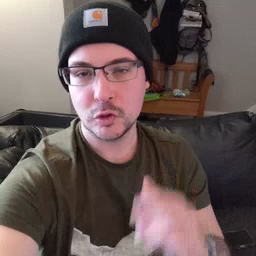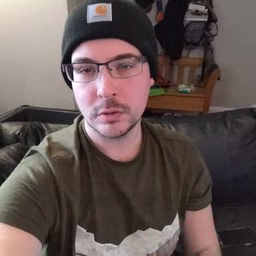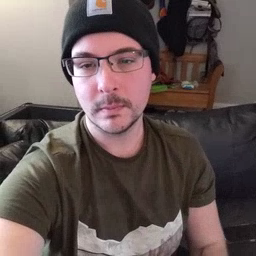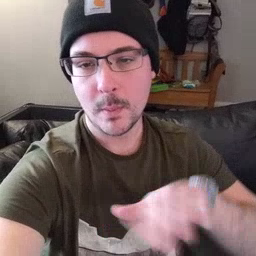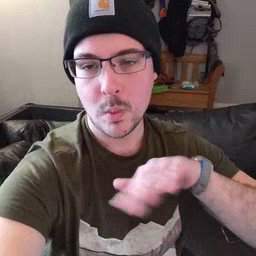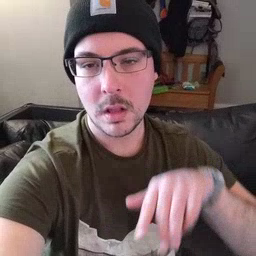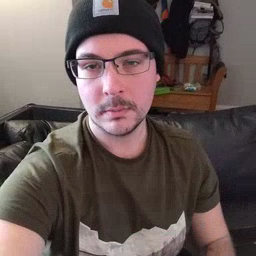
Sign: pool